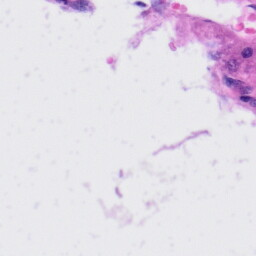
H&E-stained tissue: Liver